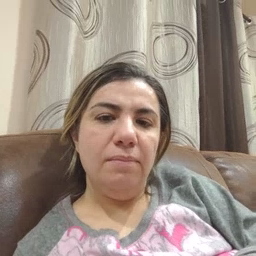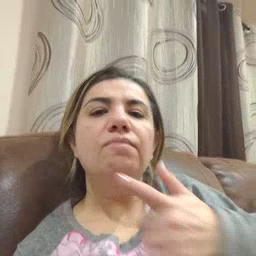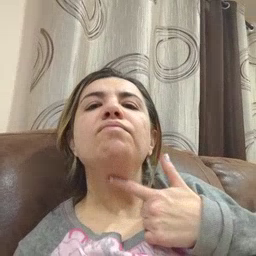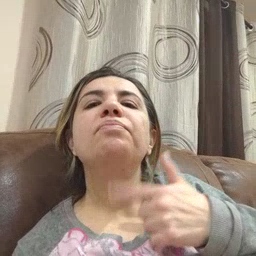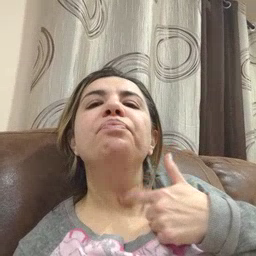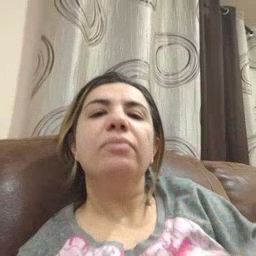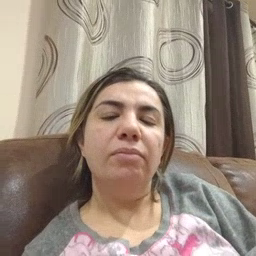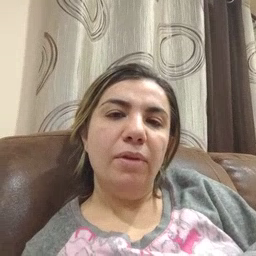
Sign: thirsty